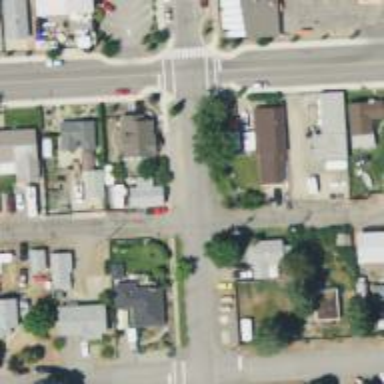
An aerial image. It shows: Alley classified as service road.